A 2-D grayscale encoding of one vibration snapshot from a rotor kit is shown. What is the most likely rotor condition (normal, misalignment, unbalance, looseness)?
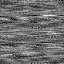
Answer: unbalance